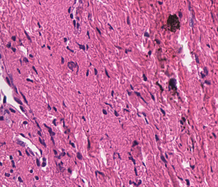
Tumor epithelial tissue: no
Tumor-associated stroma tissue: yes
Normal tissue: no